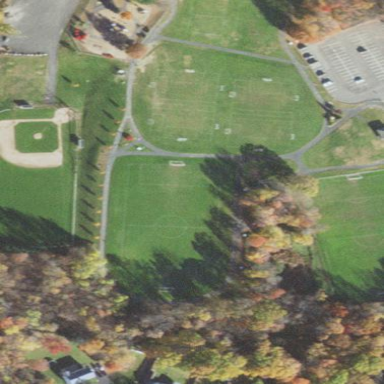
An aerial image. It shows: Soccer pitch for leisure land activities.